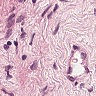
Metastatic tissue present: no